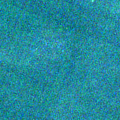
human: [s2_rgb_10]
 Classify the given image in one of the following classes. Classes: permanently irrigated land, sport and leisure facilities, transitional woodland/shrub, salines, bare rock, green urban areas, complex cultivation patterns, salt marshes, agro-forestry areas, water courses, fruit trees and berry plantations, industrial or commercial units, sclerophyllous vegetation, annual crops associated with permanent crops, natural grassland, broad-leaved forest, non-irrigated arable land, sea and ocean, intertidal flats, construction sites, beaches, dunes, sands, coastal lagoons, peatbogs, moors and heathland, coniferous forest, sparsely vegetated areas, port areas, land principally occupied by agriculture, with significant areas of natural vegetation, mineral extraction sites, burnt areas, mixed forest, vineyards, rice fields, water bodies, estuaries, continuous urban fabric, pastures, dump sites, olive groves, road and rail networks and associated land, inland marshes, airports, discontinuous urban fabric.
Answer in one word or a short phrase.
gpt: sea and ocean